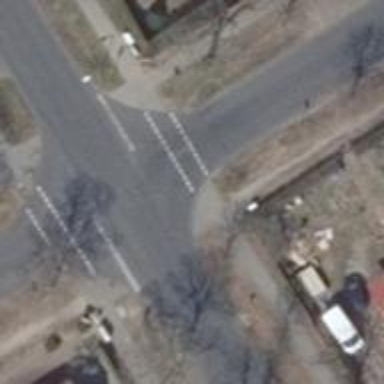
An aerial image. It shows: Uncontrolled crossing.